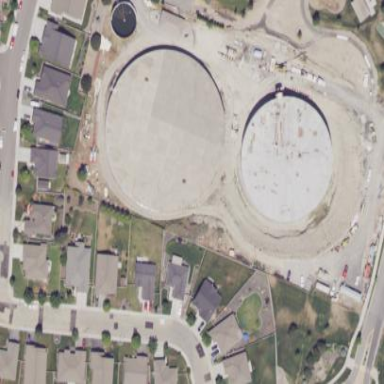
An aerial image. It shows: Man-made water works facility.